Field crop: maize
Growth stage: 2
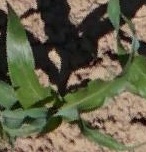
Species: maize